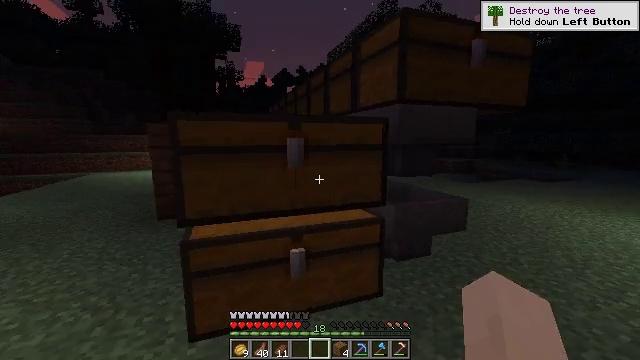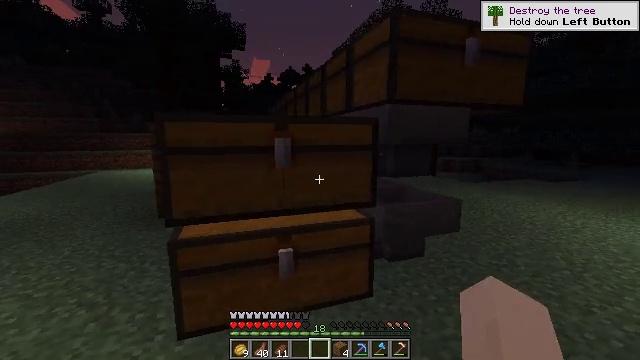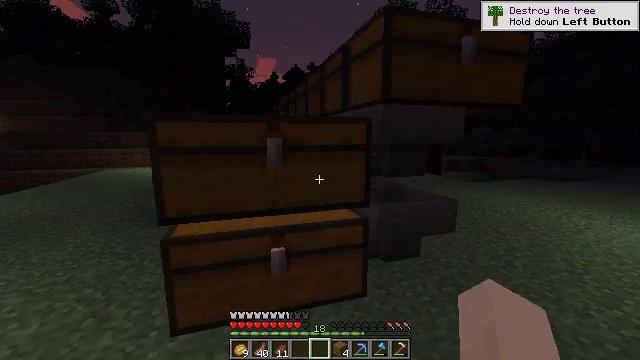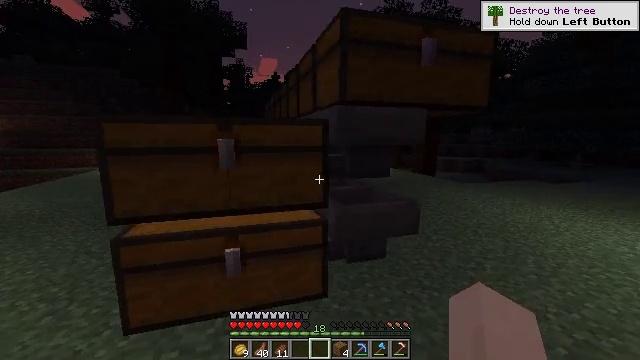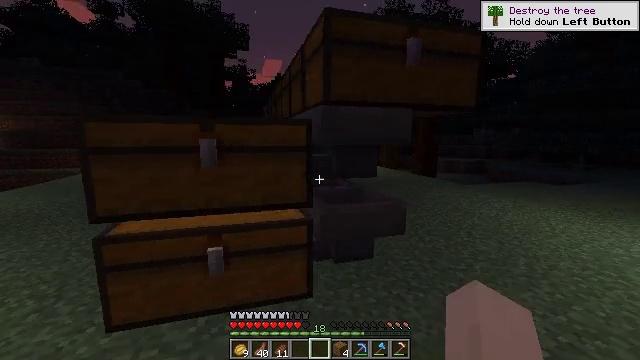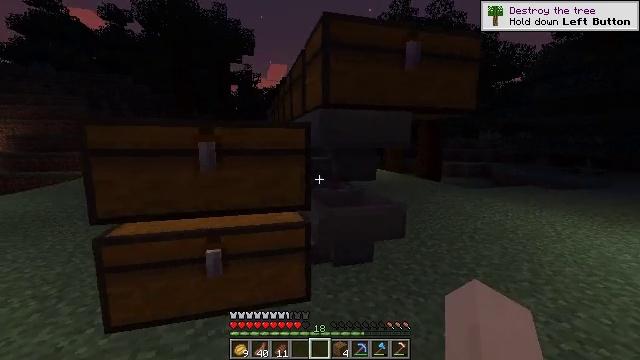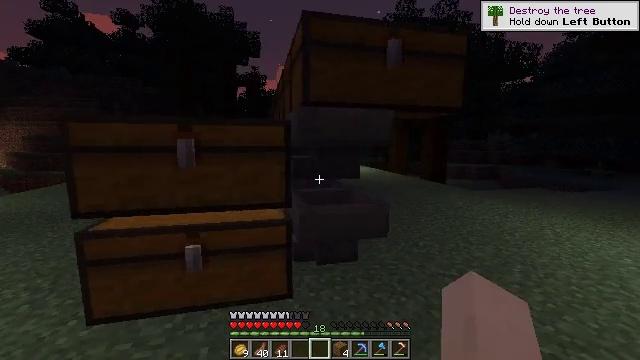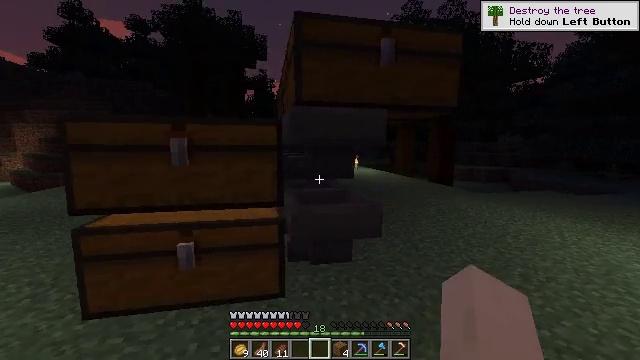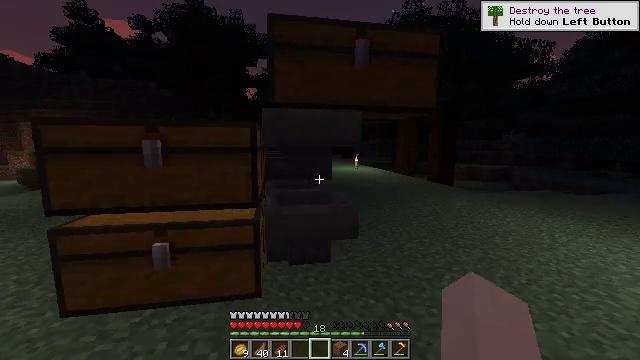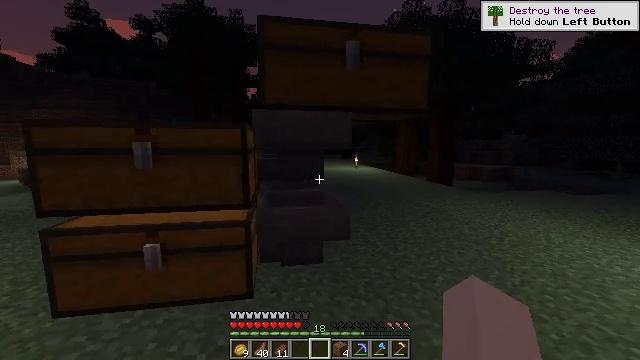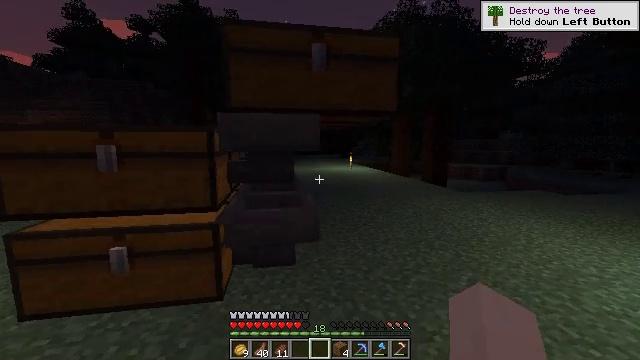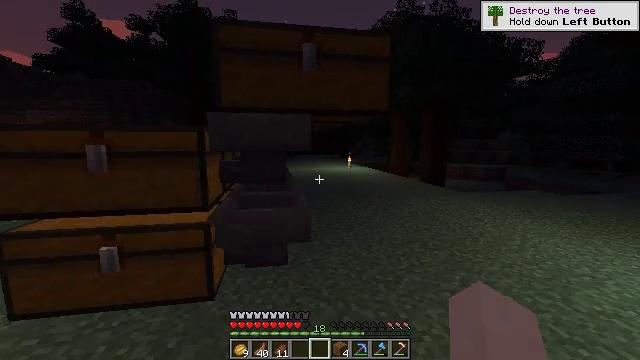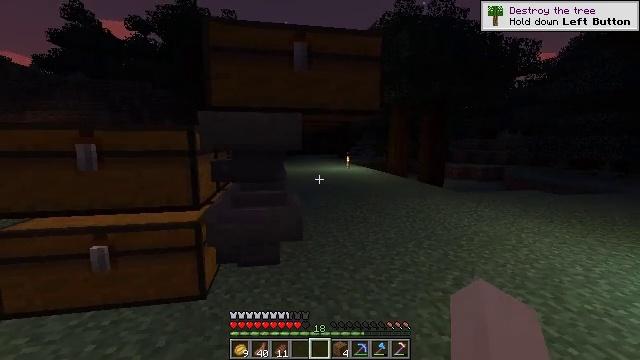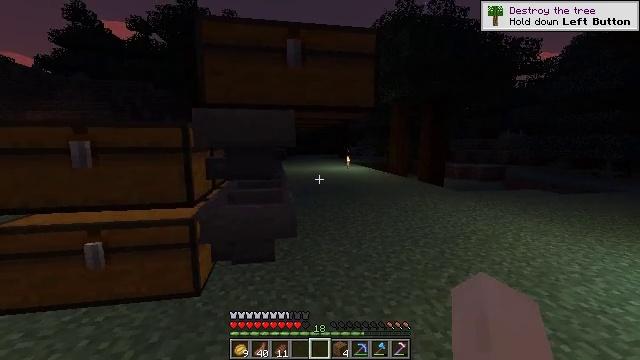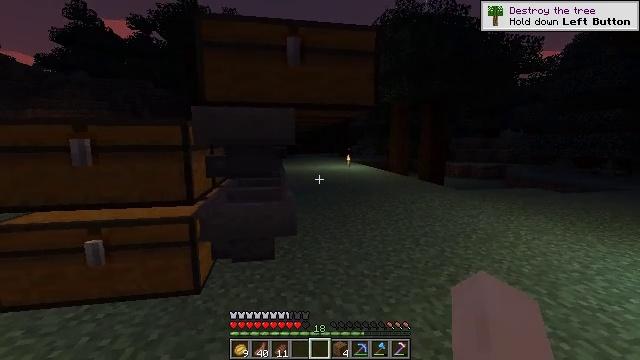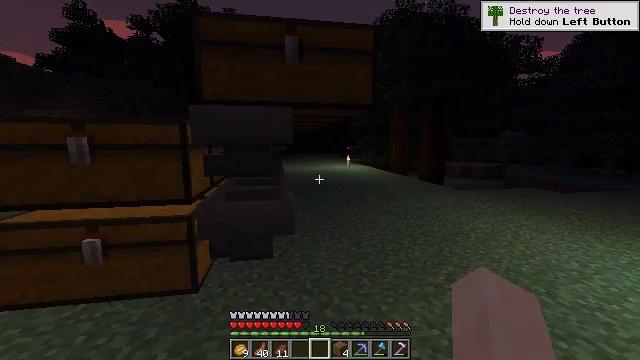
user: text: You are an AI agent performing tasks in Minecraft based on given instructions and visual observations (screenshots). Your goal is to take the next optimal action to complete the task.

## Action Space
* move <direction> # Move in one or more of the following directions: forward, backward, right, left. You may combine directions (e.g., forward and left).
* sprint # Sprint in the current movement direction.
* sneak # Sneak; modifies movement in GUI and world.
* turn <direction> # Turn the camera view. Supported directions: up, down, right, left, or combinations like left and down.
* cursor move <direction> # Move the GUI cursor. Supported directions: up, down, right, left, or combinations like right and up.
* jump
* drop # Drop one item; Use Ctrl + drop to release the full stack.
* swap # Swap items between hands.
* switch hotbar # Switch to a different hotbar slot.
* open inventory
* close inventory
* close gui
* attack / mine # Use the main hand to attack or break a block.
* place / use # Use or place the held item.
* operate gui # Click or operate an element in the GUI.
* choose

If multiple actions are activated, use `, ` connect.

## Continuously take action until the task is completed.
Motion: motion action
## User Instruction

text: mine block trapped chest
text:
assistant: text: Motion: move right, turn left
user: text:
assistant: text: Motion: move right, turn left
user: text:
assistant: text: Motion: move right
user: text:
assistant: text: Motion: move right
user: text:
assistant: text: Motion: move right, turn left
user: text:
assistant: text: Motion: move right, turn left
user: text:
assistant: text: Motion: move right, turn left
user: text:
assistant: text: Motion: move right, turn left
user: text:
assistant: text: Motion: move right
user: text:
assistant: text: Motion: move right
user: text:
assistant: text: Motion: no_op
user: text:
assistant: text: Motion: no_op
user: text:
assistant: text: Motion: no_op
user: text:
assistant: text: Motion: no_op
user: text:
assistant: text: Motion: no_op
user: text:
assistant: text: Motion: no_op
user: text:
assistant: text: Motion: no_op
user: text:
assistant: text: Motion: no_op
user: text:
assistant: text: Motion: no_op
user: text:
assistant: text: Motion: no_op
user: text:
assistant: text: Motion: no_op
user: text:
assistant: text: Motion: no_op
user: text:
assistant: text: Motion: no_op
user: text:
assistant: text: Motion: no_op
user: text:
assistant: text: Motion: no_op
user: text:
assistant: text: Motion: no_op
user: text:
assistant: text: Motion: no_op
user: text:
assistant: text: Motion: no_op
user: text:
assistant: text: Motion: no_op
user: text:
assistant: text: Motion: no_op